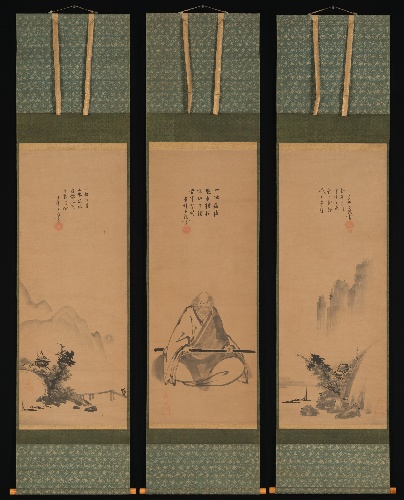
Artist: Unkoku Tōeki|Ten'yū Jōkō
Artist bio: Japanese, 1591–1644|Japanese, 1586–1660
Date: probably late 1620s–1644
Object type: Hanging scrolls
Classification: Paintings
Medium: Set of three hanging scrolls; ink on paper
Culture: Japan
Period: Edo period (1615–1868)
Dimensions: Image (each): 42 3/8 × 16 7/8 in. (107.6 × 42.9 cm)
Overall with mounting (each): 75 × 17 3/4 in. (190.5 × 45.1 cm)
Overall with knobs (each): 75 × 19 3/4 in. (190.5 × 50.2 cm)
Department: Asian Art
Credit line: Gift of Florence and Herbert Irving, 2015
Accession year: 2015
Repository: Metropolitan Museum of Art, New York, NY
Tags: Men|Landscapes